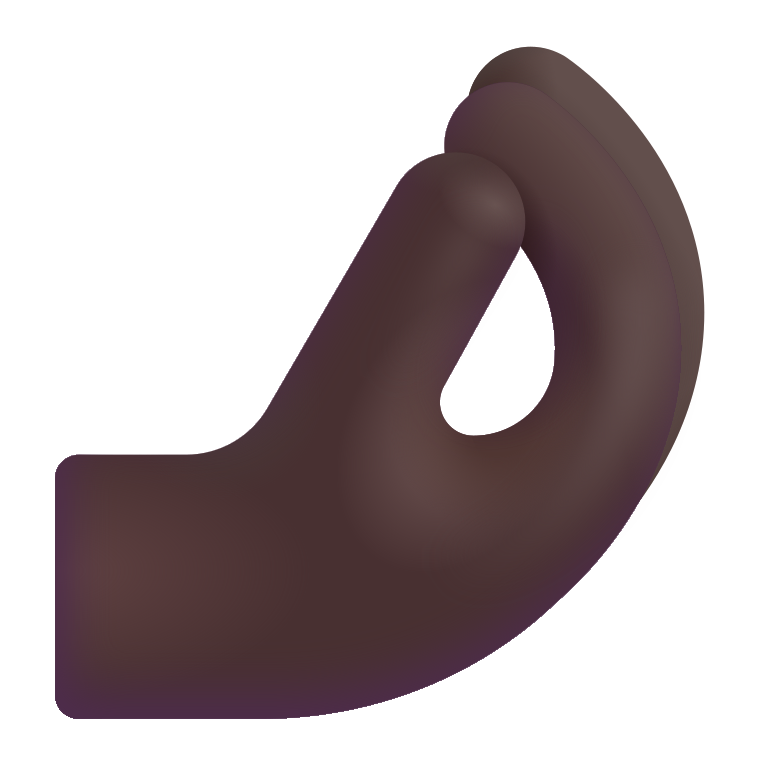
pinched fingers color dark